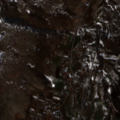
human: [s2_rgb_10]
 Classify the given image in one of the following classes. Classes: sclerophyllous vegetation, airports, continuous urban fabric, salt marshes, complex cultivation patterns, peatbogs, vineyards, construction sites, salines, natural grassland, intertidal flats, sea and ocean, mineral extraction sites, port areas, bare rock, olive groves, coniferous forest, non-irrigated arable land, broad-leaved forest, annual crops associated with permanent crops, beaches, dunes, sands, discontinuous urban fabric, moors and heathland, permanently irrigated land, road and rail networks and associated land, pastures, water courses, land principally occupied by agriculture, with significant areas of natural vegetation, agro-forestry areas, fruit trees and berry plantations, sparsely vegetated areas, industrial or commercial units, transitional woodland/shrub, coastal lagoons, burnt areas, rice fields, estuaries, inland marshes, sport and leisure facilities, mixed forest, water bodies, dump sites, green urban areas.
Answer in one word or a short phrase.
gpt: complex cultivation patterns, land principally occupied by agriculture, with significant areas of natural vegetation, natural grassland, transitional woodland/shrub